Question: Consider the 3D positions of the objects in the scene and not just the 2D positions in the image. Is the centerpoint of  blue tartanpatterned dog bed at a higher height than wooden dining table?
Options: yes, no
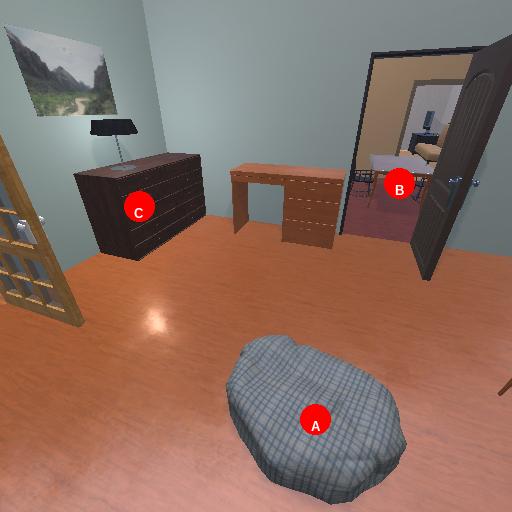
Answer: yes